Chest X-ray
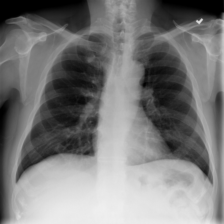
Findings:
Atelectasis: negative
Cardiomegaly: negative
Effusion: negative
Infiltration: negative
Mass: negative
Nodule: negative
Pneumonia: negative
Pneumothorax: negative
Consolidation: negative
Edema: negative
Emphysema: negative
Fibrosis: negative
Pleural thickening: negative
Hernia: negative